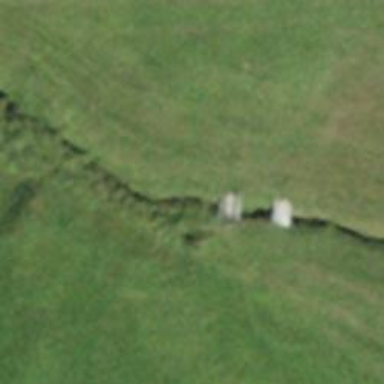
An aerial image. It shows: Path on bridge.